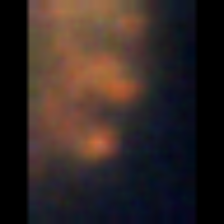
Taxon: Unknown_full_image
Group: Unknown